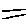
Label: line